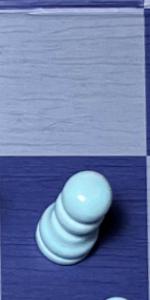
Label: Pawn_White